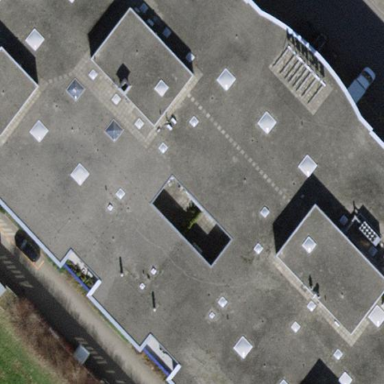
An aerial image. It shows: Commercial building.